Question: I am trying to use lookup function with VBA for a dynamic range. The figure below is an example of few lines of data that I am trying to test with. The top two rows are my header rows that represent range of 'heights' for each 'year' of available data.
The data in black font is my row data. From where with code I am getting the red font data which are just the max values (i.e. the largest values) for each height for all available years for that height. Now I am also trying to find the year of the max value with the lookup function in VBA and paste to the right hand cells as shown in blue font in Figure 1. I can do this for a selected range using the following code and produce the output as shown in Figure 1 but I could not logically think of how to do this for a dynamic range.
My problem is that my row data that is highlighted in black is dynamic range and data highlighted in red also will be of a dynamic range depending of number of 'heights'. So I am struggling to think of a logical way of setting the two ranges of black and red texts and find the year of the maximum value as shown in blue colour in figure 1. I would be greatful if someone could give me some advise on how I could approach to this problem. Thanks in advance!
'''
Sub Lookup()
Range("K3").Select
ActiveCell.FormulaR1C1 = _
"=LOOKUP(RC[-3],RC[-10]:RC[-4],R[-1]C[-10]:R[-1]C[-4])"
Range("K3").Select
ActiveCell.FormulaR1C1 = "=LOOKUP(RC[-3],RC1:RC7,R2C1:R2C7)"
Range("K3").Select
Selection.AutoFill Destination:=Range("K3:M3"), Type:=xlFillDefault
Range("K3:M3").Select
Selection.AutoFill Destination:=Range("K3:M5"), Type:=xlFillDefault
Range("K3:M5").Select
End Sub
'''

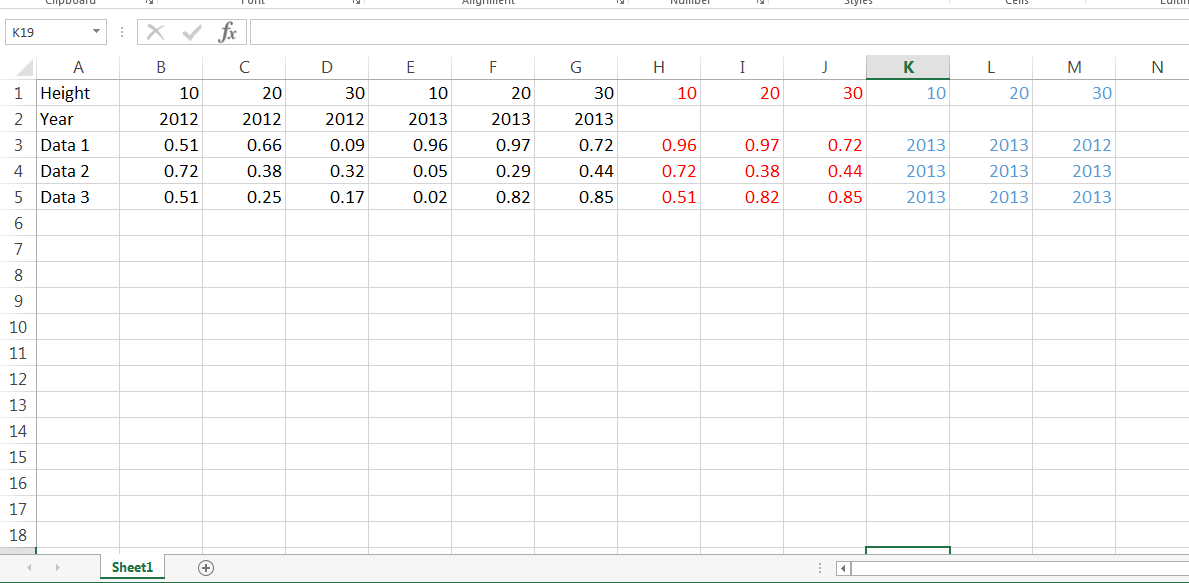
Answer: This isn't exactly what you have going, but since I already worked it up and Tested it. Working, it delivers the results you wanted and allows for more years to be input later.
'''
Private Sub FilterMax()
Dim max10 As Single
Dim max20 As Single
Dim max30 As Single
Dim max10Year As Long
Dim max20Year As Long
Dim max30Year As Long
Dim row As Long
Dim lastRow As Long
Dim firstYear As Long
Dim lastYear As Long
Dim year As Long
Dim sheet As String
lastRow = Sheets("MaxValues").Range("A" & Rows.Count).End(xlUp).row
'You might want to put an input box up or just manually set this.
firstYear = 2012
lastYear = 2014
For row = 2 To lastRow
'reset max for each DataRow
max10 = 0
max10Year = 0
max20 = 0
max20Year = 0
max30 = 0
max30Year = 0
For year = firstYear To lastYear
sheet = CStr(year)
'Max10
If Sheets(sheet).Cells(row, 2) > max10 Then
max10 = Sheets(sheet).Cells(row, 2)
max10Year = Sheets(sheet).Range("G1")
End If
'Max20
If Sheets(sheet).Cells(row, 3) > max20 Then
max20 = Sheets(sheet).Cells(row, 3)
max20Year = Sheets(sheet).Range("G1")
End If
'Max30
If Sheets(sheet).Cells(row, 4) > max30 Then
max30 = Sheets(sheet).Cells(row, 4)
max30Year = Sheets(sheet).Range("G1")
End If
Next year
Sheets("MaxValues").Cells(row, 2).Value = max10
Sheets("MaxValues").Cells(row, 2).Font.Color = vbRed
Sheets("MaxValues").Cells(row, 3).Value = max10Year
Sheets("MaxValues").Cells(row, 3).Font.Color = vbBlue
Sheets("MaxValues").Cells(row, 4).Value = max20
Sheets("MaxValues").Cells(row, 4).Font.Color = vbRed
Sheets("MaxValues").Cells(row, 5).Value = max20Year
Sheets("MaxValues").Cells(row, 5).Font.Color = vbBlue
Sheets("MaxValues").Cells(row, 6).Value = max30
Sheets("MaxValues").Cells(row, 6).Font.Color = vbRed
Sheets("MaxValues").Cells(row, 7).Value = max30Year
Sheets("MaxValues").Cells(row, 7).Font.Color = vbBlue
Next row
End Sub
'''